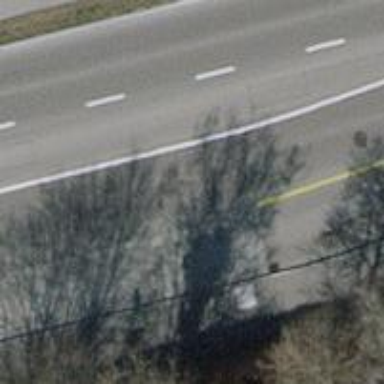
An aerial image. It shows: Primary highway with separate asphalt sidewalks.